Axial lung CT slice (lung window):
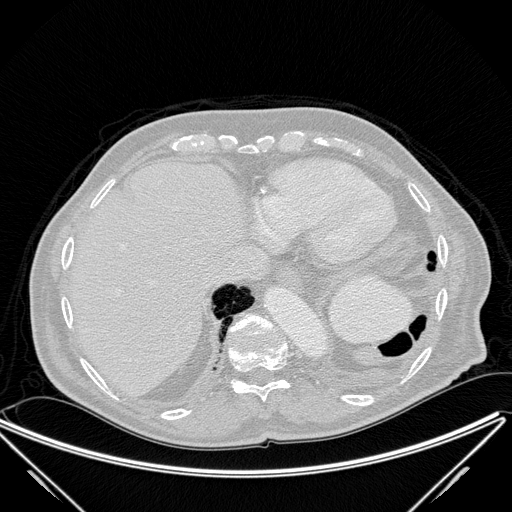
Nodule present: no